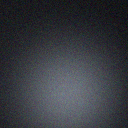
Screen state: off